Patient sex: F
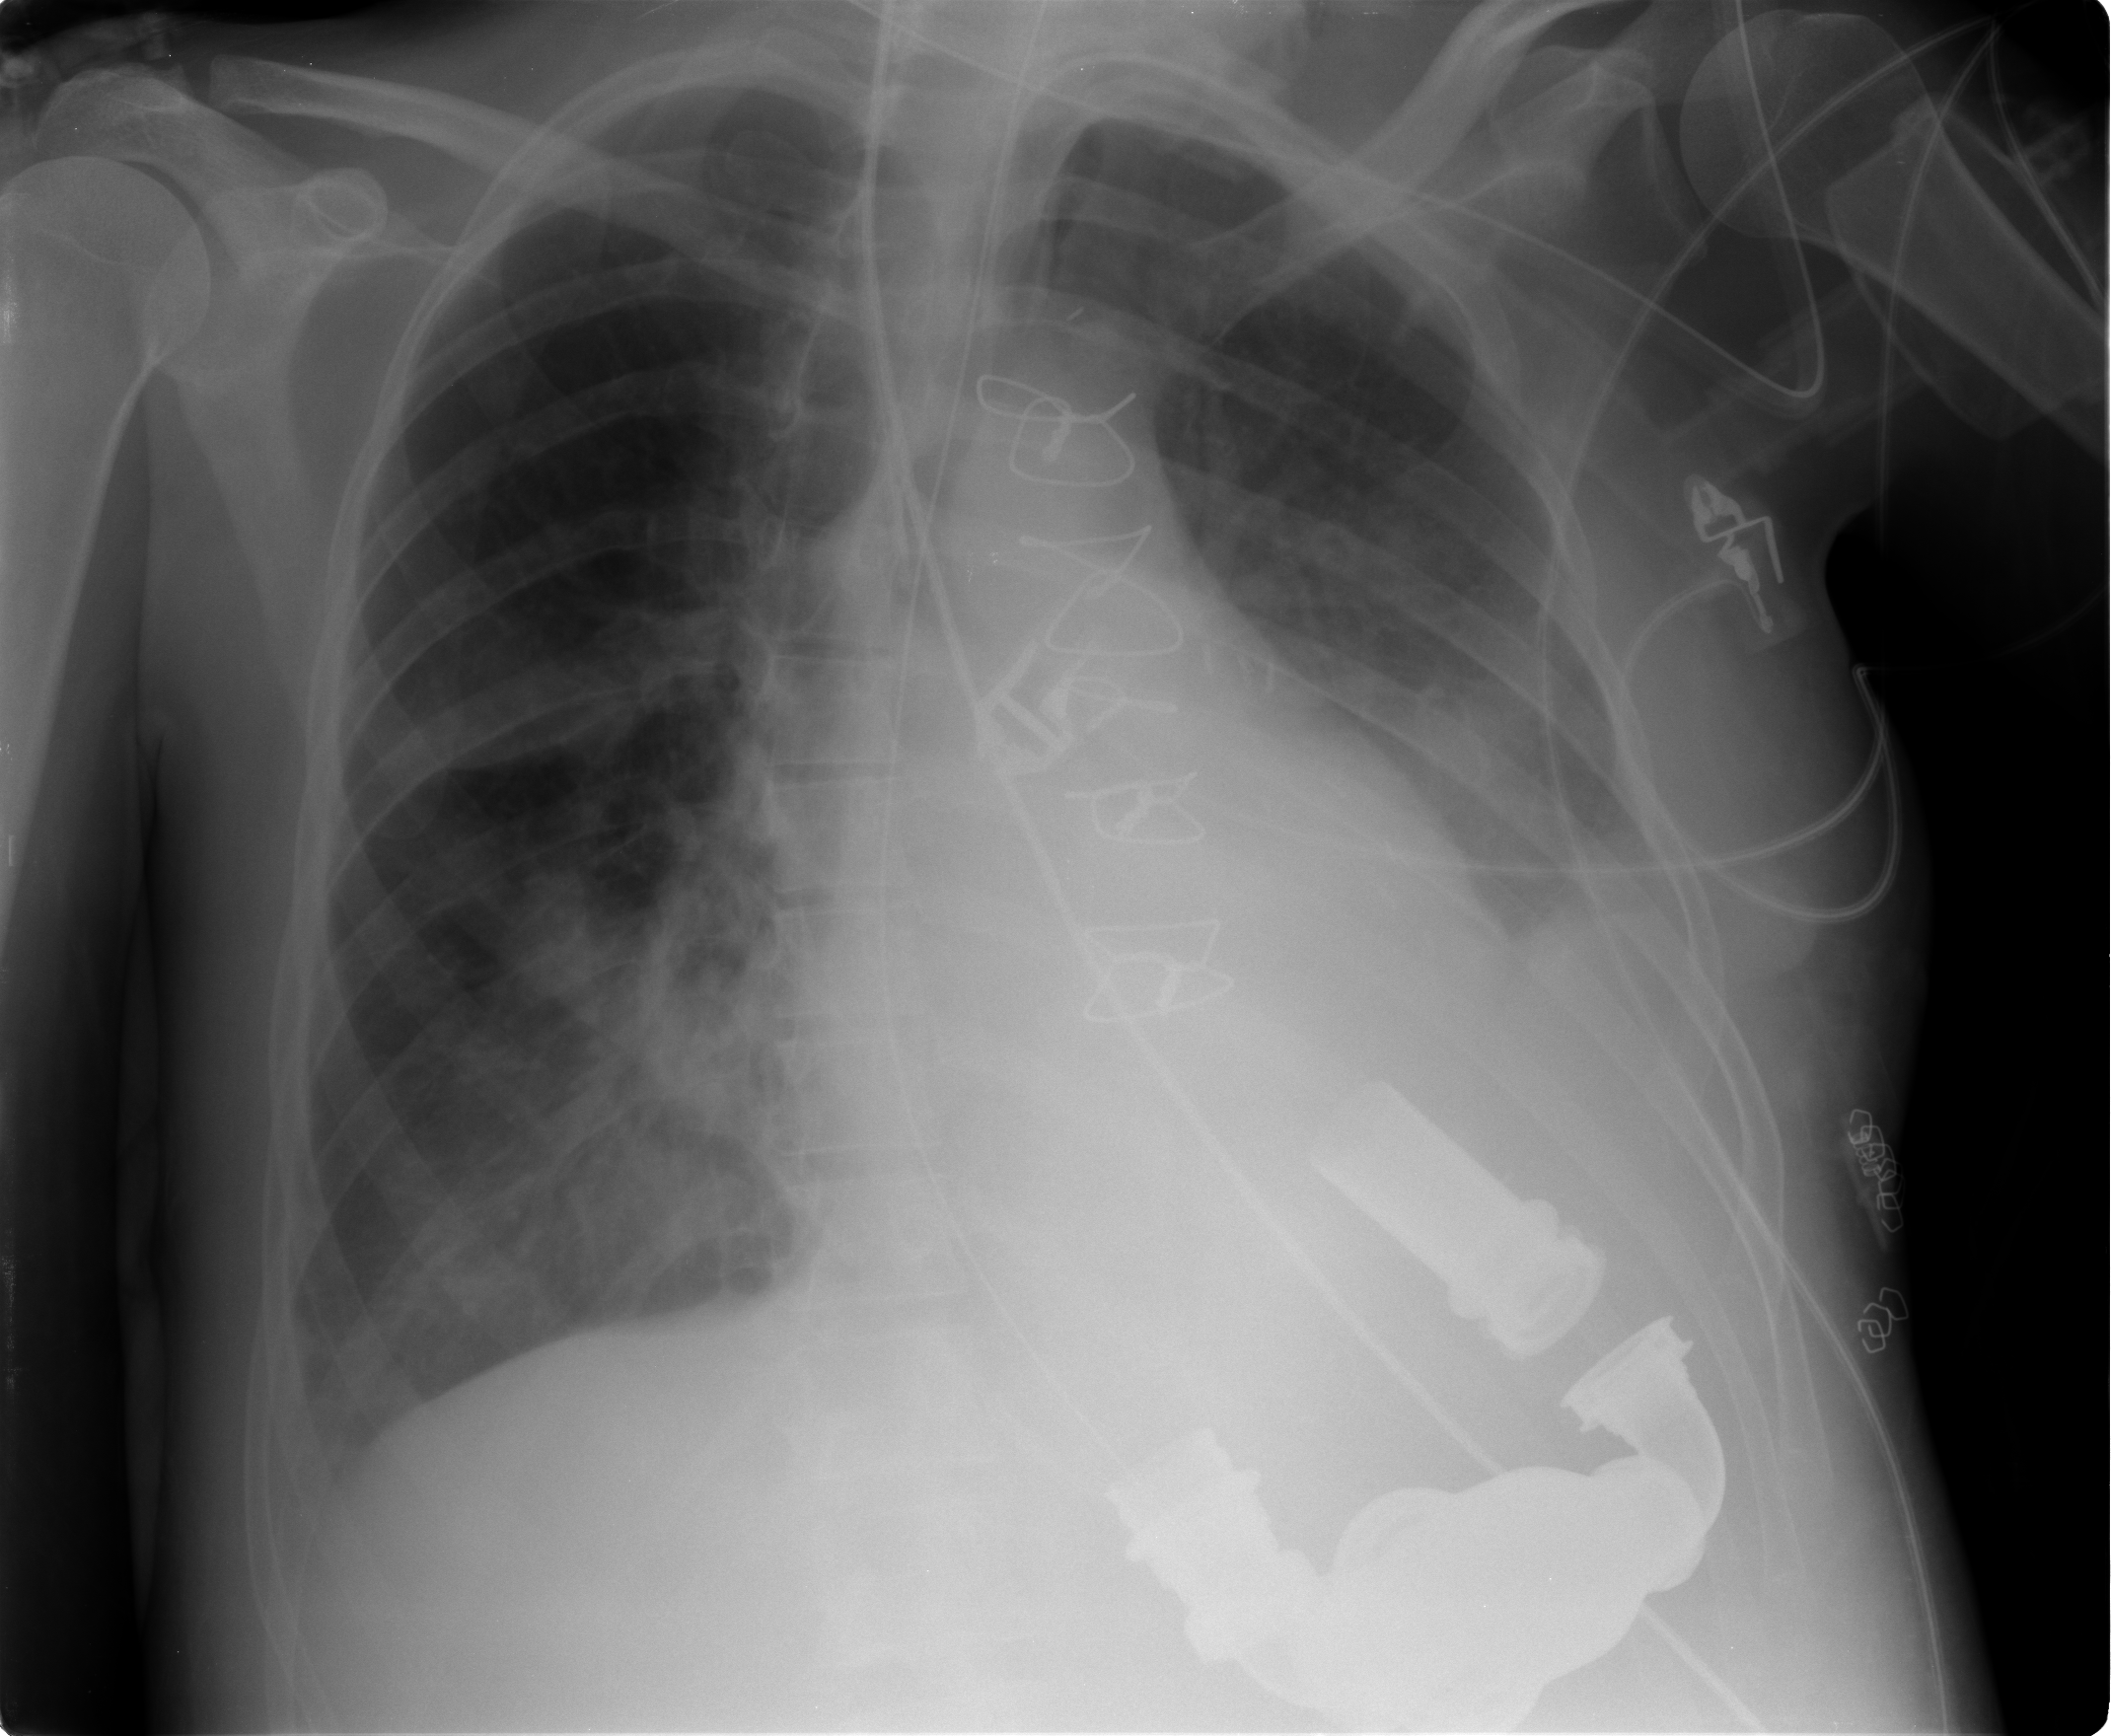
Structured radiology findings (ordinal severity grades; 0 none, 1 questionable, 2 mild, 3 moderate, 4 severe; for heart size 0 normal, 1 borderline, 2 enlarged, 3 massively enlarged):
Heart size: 2
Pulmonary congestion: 2
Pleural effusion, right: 1
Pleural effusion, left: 3
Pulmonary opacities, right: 1
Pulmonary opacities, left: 1
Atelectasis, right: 0
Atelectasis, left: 3